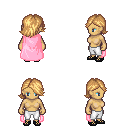
a pixel art fantasy rpg character, female body template, human, tanned skin, pink cape, white pants, light blonde swoop hairstyle, ghillies, four views (front, back, left, right), 2x2 character sprite sheet, small pixel art, hard edges, no anti-aliasing